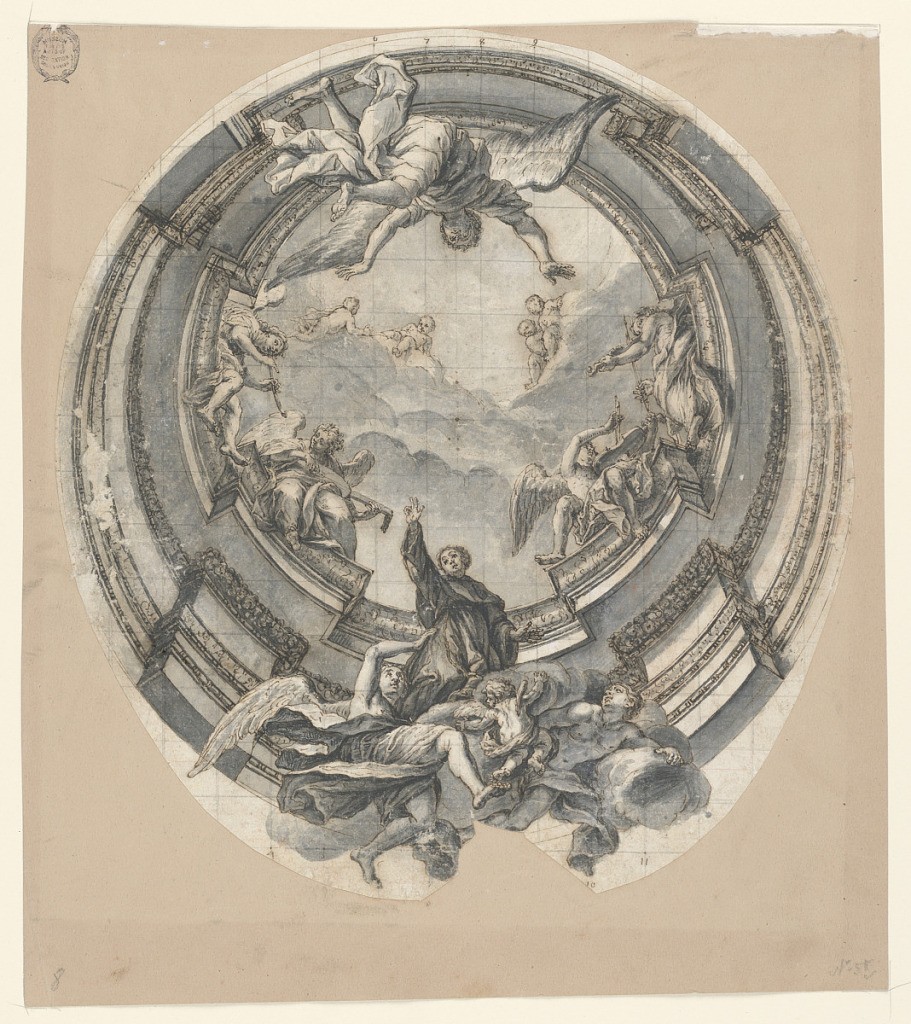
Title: Design for the Dome of a Dominican Church
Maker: Lorenzo Peracino, Italian, 1710–1790
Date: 1710–90
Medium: Pen and brown ink, brush and gray wash, black and red chalk, graphite on laid paper
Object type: Drawing
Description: Vertical format design for the decoration of a church dome. Dominican monk being raised on a cloud into the distant clouds of heaven with many angels accompanying the monk, some playing musical instruments. Grid lines in graphite.